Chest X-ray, PA view. Patient: 56 years old, sex F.
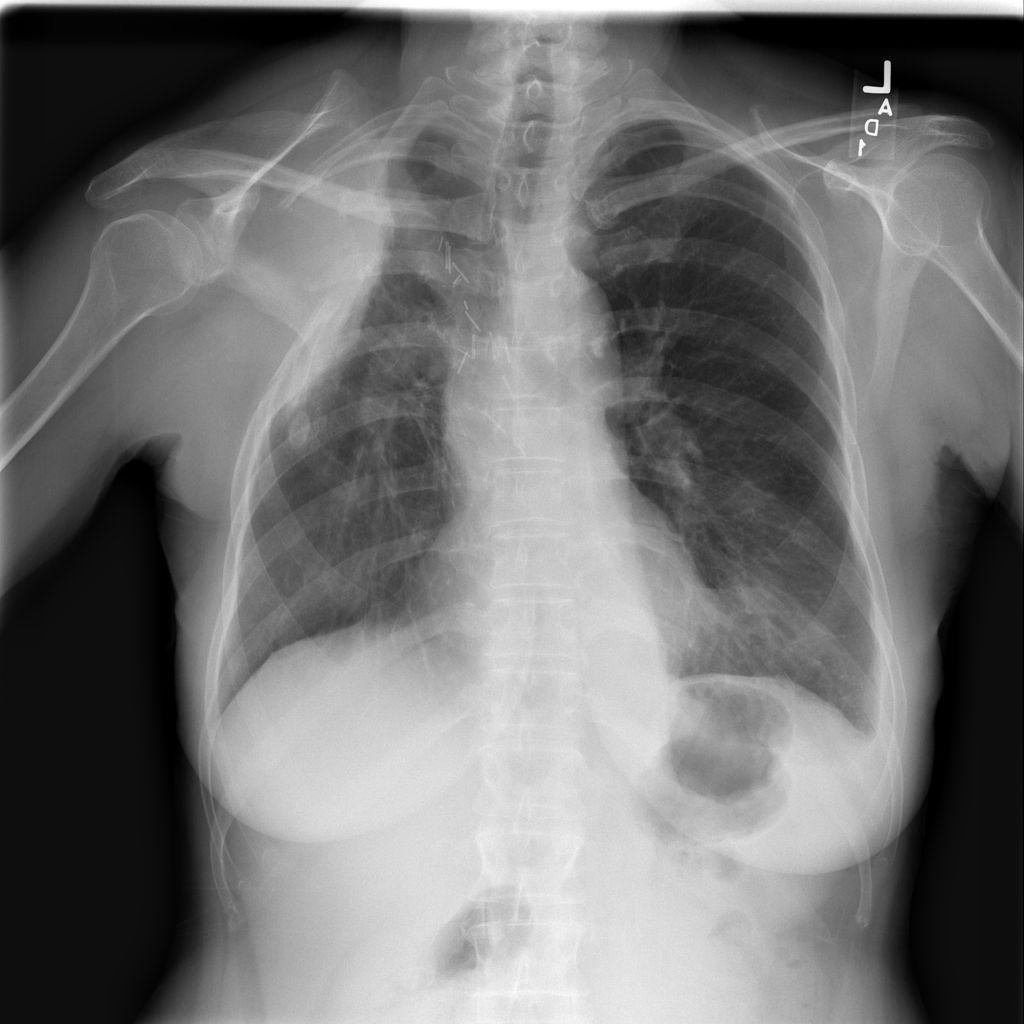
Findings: No Finding